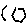
Label: hexagon